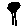
Label: tree